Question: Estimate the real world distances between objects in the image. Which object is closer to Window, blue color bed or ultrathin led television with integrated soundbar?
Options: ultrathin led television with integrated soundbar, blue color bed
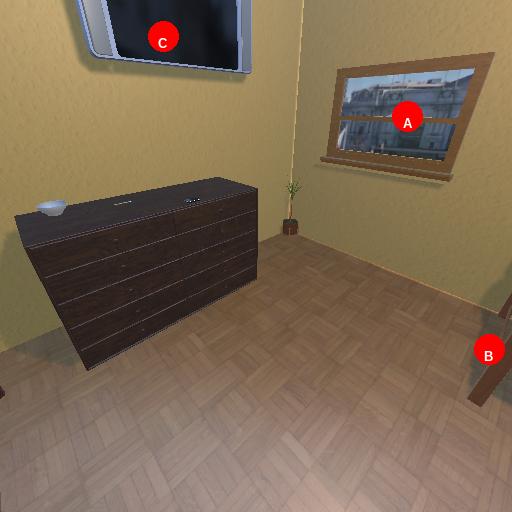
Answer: ultrathin led television with integrated soundbar